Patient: sex M, age 60
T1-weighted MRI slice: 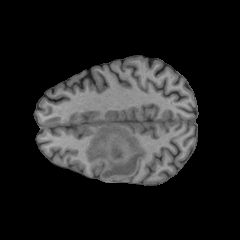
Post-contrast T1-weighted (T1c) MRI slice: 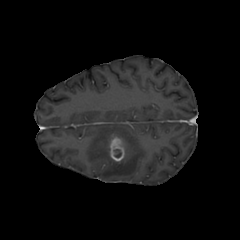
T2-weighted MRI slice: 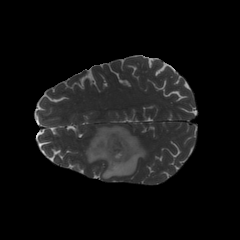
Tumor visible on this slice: yes
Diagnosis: Glioblastoma, IDH-wildtype
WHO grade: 4